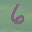
Label: 6